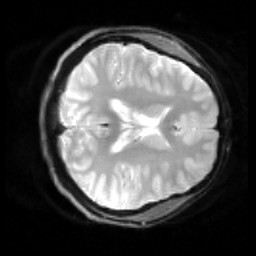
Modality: inplaneT2
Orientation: axial
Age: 20
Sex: female
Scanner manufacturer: siemens
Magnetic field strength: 3 T
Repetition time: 5 s
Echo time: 0.034 s